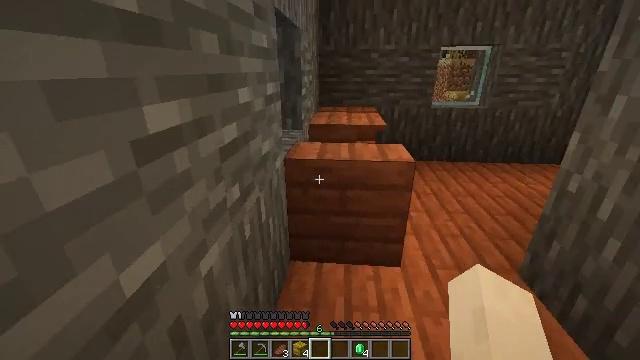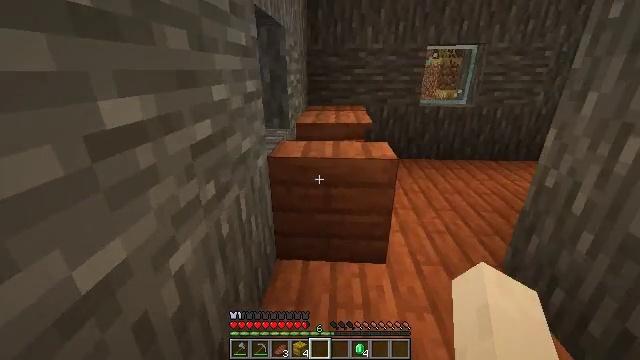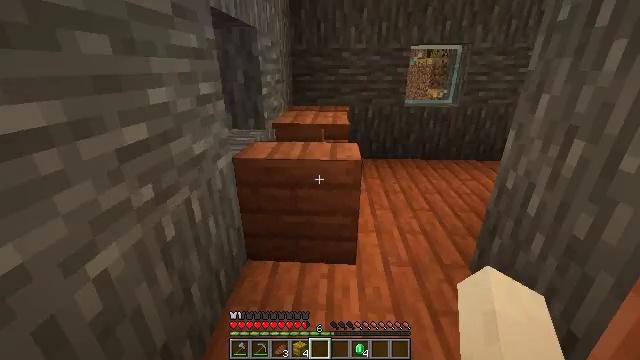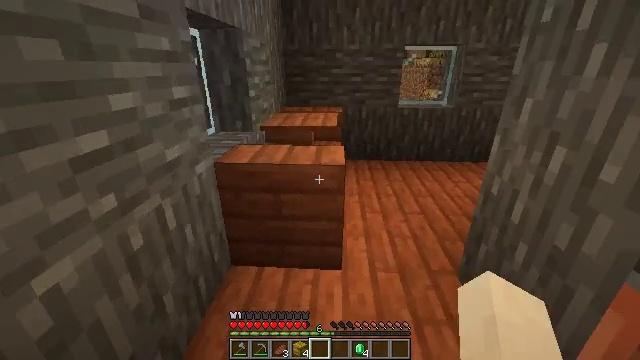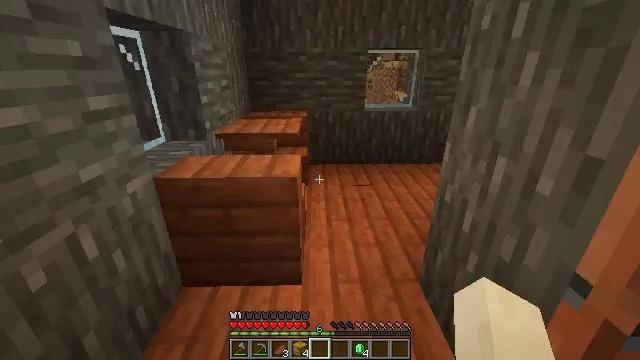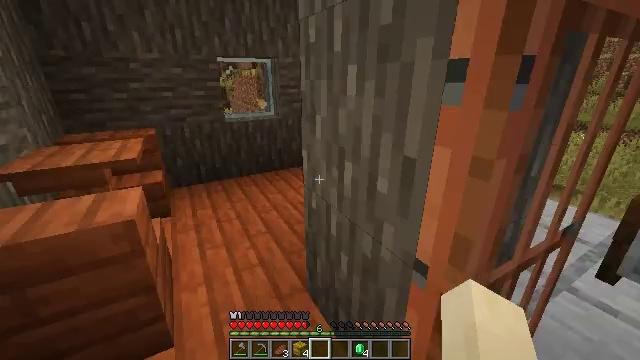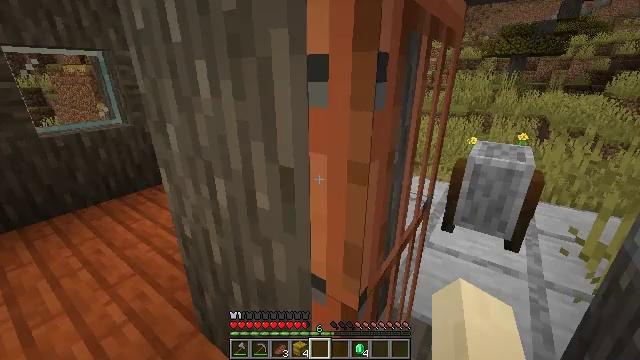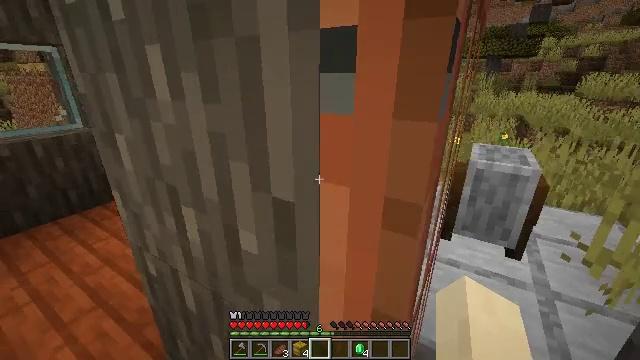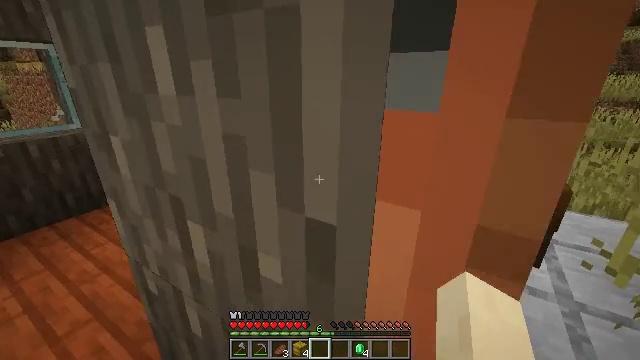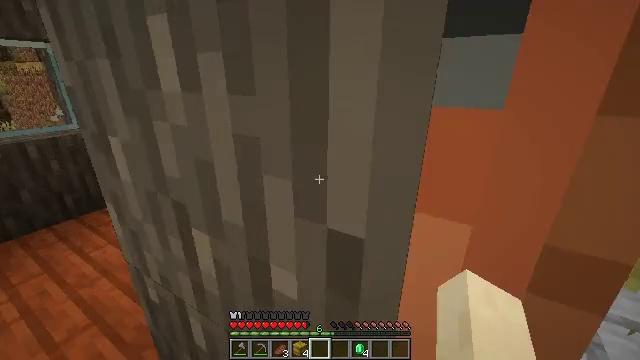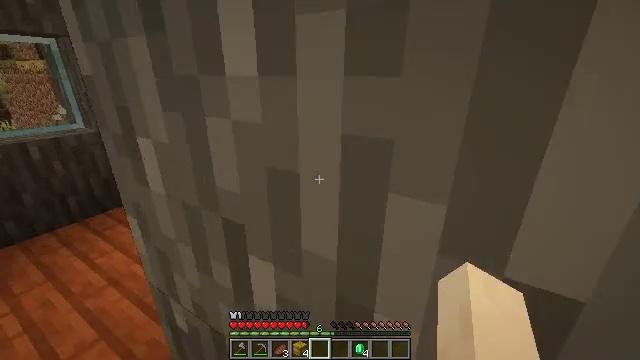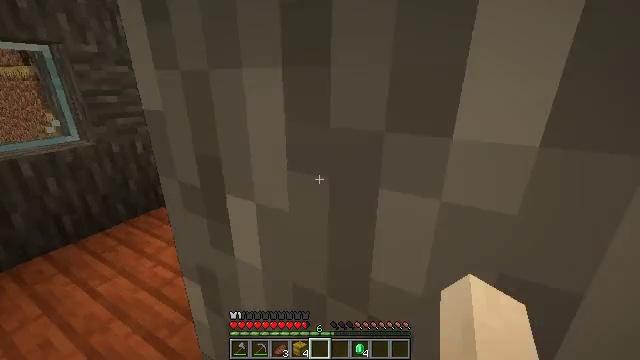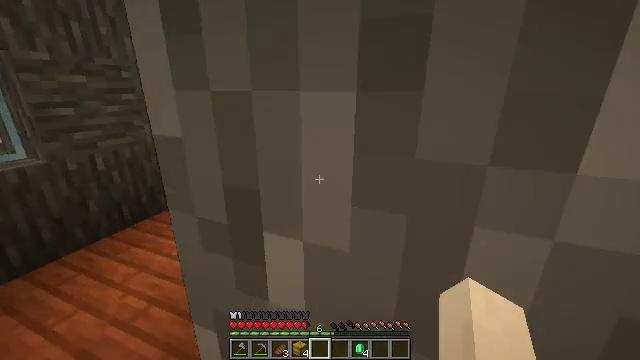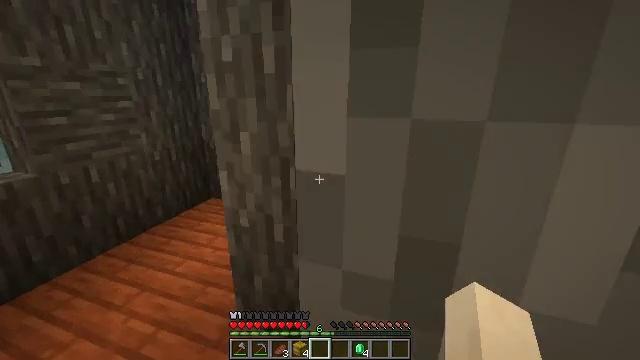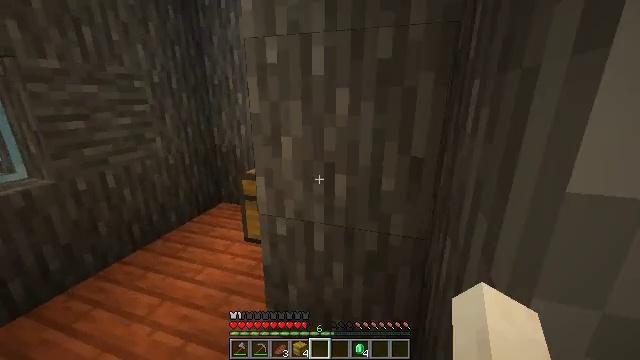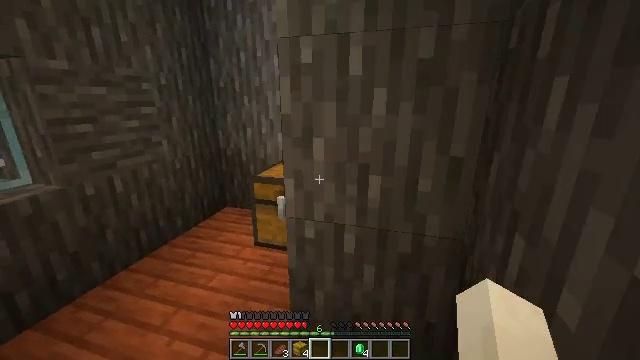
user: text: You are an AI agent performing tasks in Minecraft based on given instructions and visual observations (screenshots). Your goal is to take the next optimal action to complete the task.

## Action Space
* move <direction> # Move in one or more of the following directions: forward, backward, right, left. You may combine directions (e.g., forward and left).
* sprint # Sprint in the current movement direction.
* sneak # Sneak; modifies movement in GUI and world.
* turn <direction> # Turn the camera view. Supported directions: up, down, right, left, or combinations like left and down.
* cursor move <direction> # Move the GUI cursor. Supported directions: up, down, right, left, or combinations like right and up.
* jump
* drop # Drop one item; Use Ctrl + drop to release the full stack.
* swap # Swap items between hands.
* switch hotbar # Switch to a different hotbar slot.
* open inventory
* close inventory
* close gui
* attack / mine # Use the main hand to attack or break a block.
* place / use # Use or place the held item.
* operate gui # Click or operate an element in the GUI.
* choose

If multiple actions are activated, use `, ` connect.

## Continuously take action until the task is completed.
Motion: motion action
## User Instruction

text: Remove the grindstone from its place.
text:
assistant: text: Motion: move right, turn right
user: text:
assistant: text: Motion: move right
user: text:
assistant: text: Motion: move forward and move right
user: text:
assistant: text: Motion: move forward and move right, turn right
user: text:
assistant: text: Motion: move forward, turn right and up
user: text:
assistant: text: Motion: move forward, turn right
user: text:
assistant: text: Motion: move forward and move left, turn right
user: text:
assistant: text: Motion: move forward and move left
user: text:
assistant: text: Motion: move forward and move left
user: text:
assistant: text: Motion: move forward and move left
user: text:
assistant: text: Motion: move forward and move left, turn right and up
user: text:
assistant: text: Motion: move forward and move left, turn right and up
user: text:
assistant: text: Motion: move forward and move left, turn right and up
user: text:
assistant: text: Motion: move left
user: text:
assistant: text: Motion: move left, turn right
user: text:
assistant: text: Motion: move left, turn right
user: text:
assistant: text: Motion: move left, turn right
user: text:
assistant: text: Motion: move left, turn right
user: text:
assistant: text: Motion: move left, turn right
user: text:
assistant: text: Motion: move left, turn right
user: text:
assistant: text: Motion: move left, turn right
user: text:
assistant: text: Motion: turn right
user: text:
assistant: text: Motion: move forward
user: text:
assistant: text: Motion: move forward
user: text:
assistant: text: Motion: move forward, turn down
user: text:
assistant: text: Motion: move forward
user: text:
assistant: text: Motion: move forward, turn down, use / place
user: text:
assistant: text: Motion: use / place
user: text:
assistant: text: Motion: no_op
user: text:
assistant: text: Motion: turn right and down